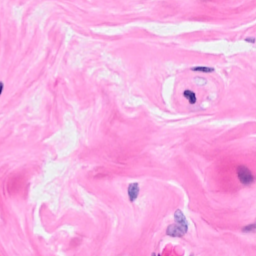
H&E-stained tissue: Breast